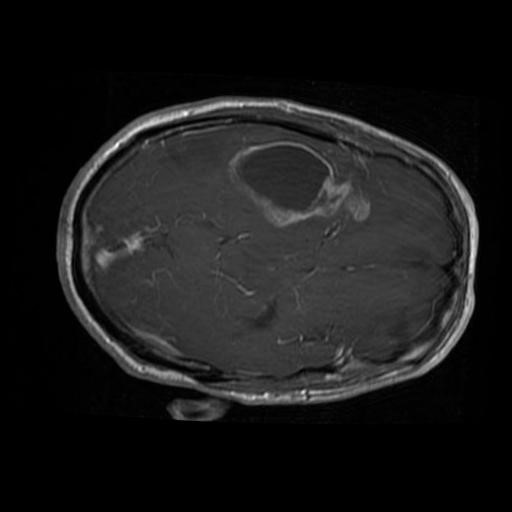
Label: brain_glioma